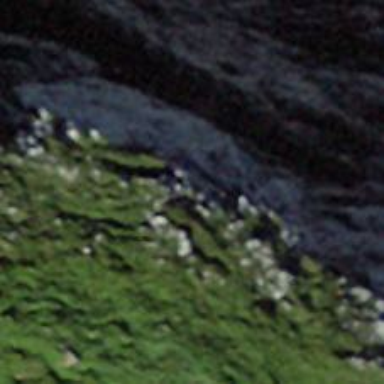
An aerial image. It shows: Natural cliff.